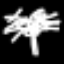
Label: palm tree